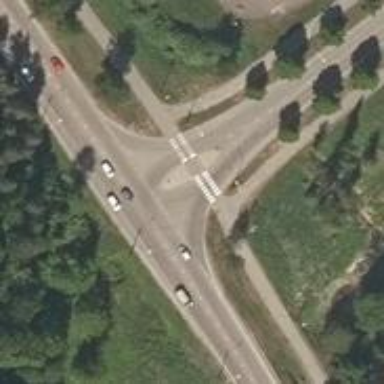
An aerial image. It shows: Asphalt footway with zebra crossing that includes island.